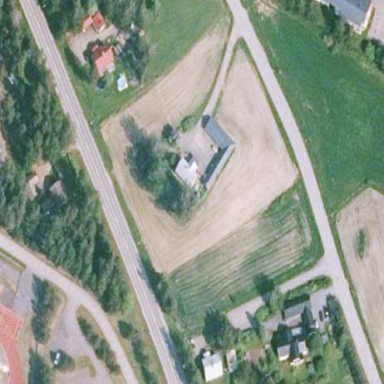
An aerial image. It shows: Farmyard area.